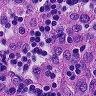
Metastatic tissue present: yes